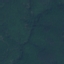
Land use / land cover: Forest